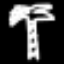
Label: palm tree